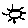
Label: sun